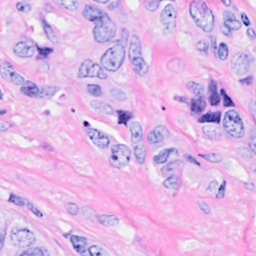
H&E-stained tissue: Breast